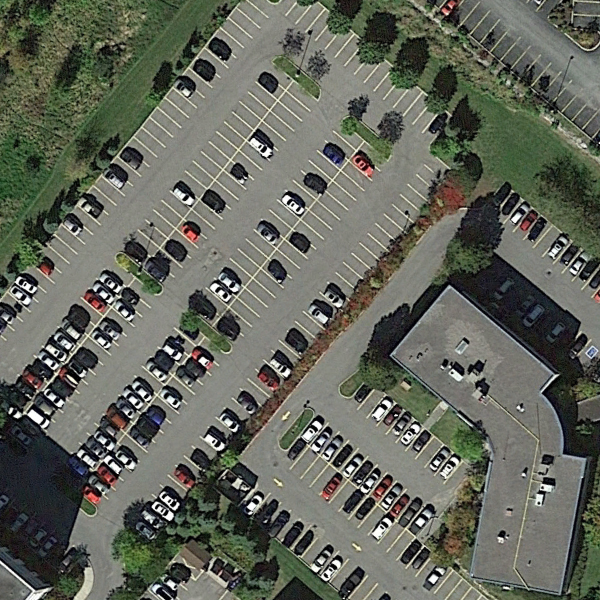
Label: Parking